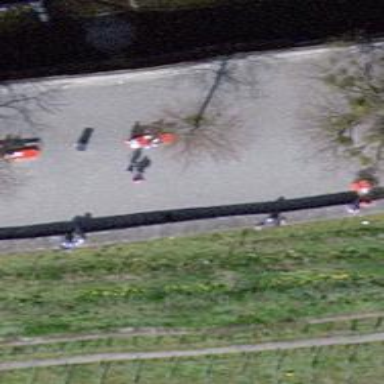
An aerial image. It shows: Red bench.